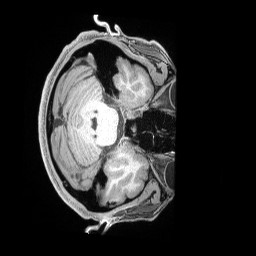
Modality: T1w
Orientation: axial
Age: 36
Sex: male
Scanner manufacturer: siemens
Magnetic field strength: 3 T
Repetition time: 2 s
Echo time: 0.00211 s